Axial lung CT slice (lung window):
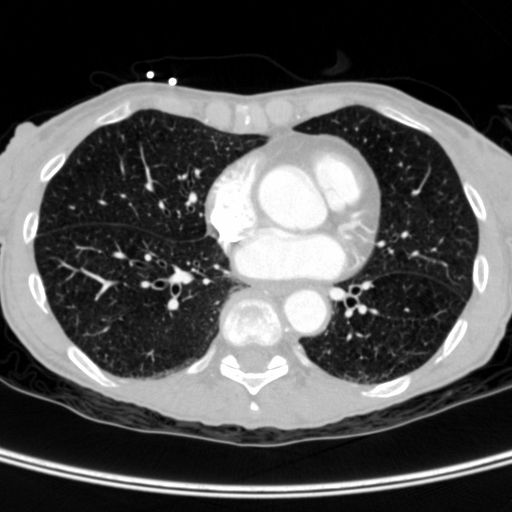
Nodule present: no